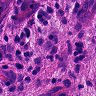
Metastatic tissue present: no